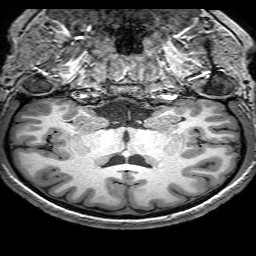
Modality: T1w
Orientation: sagittal
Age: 23
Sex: male
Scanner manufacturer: philips
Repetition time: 0.009024 s
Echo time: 0.0046 s